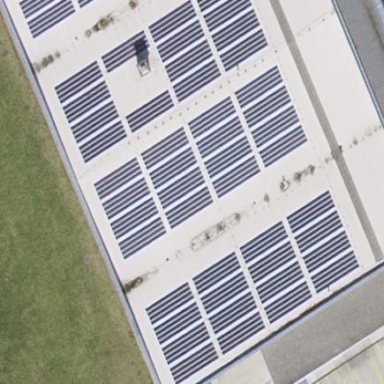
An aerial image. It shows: Solar photovoltaic panel generator.